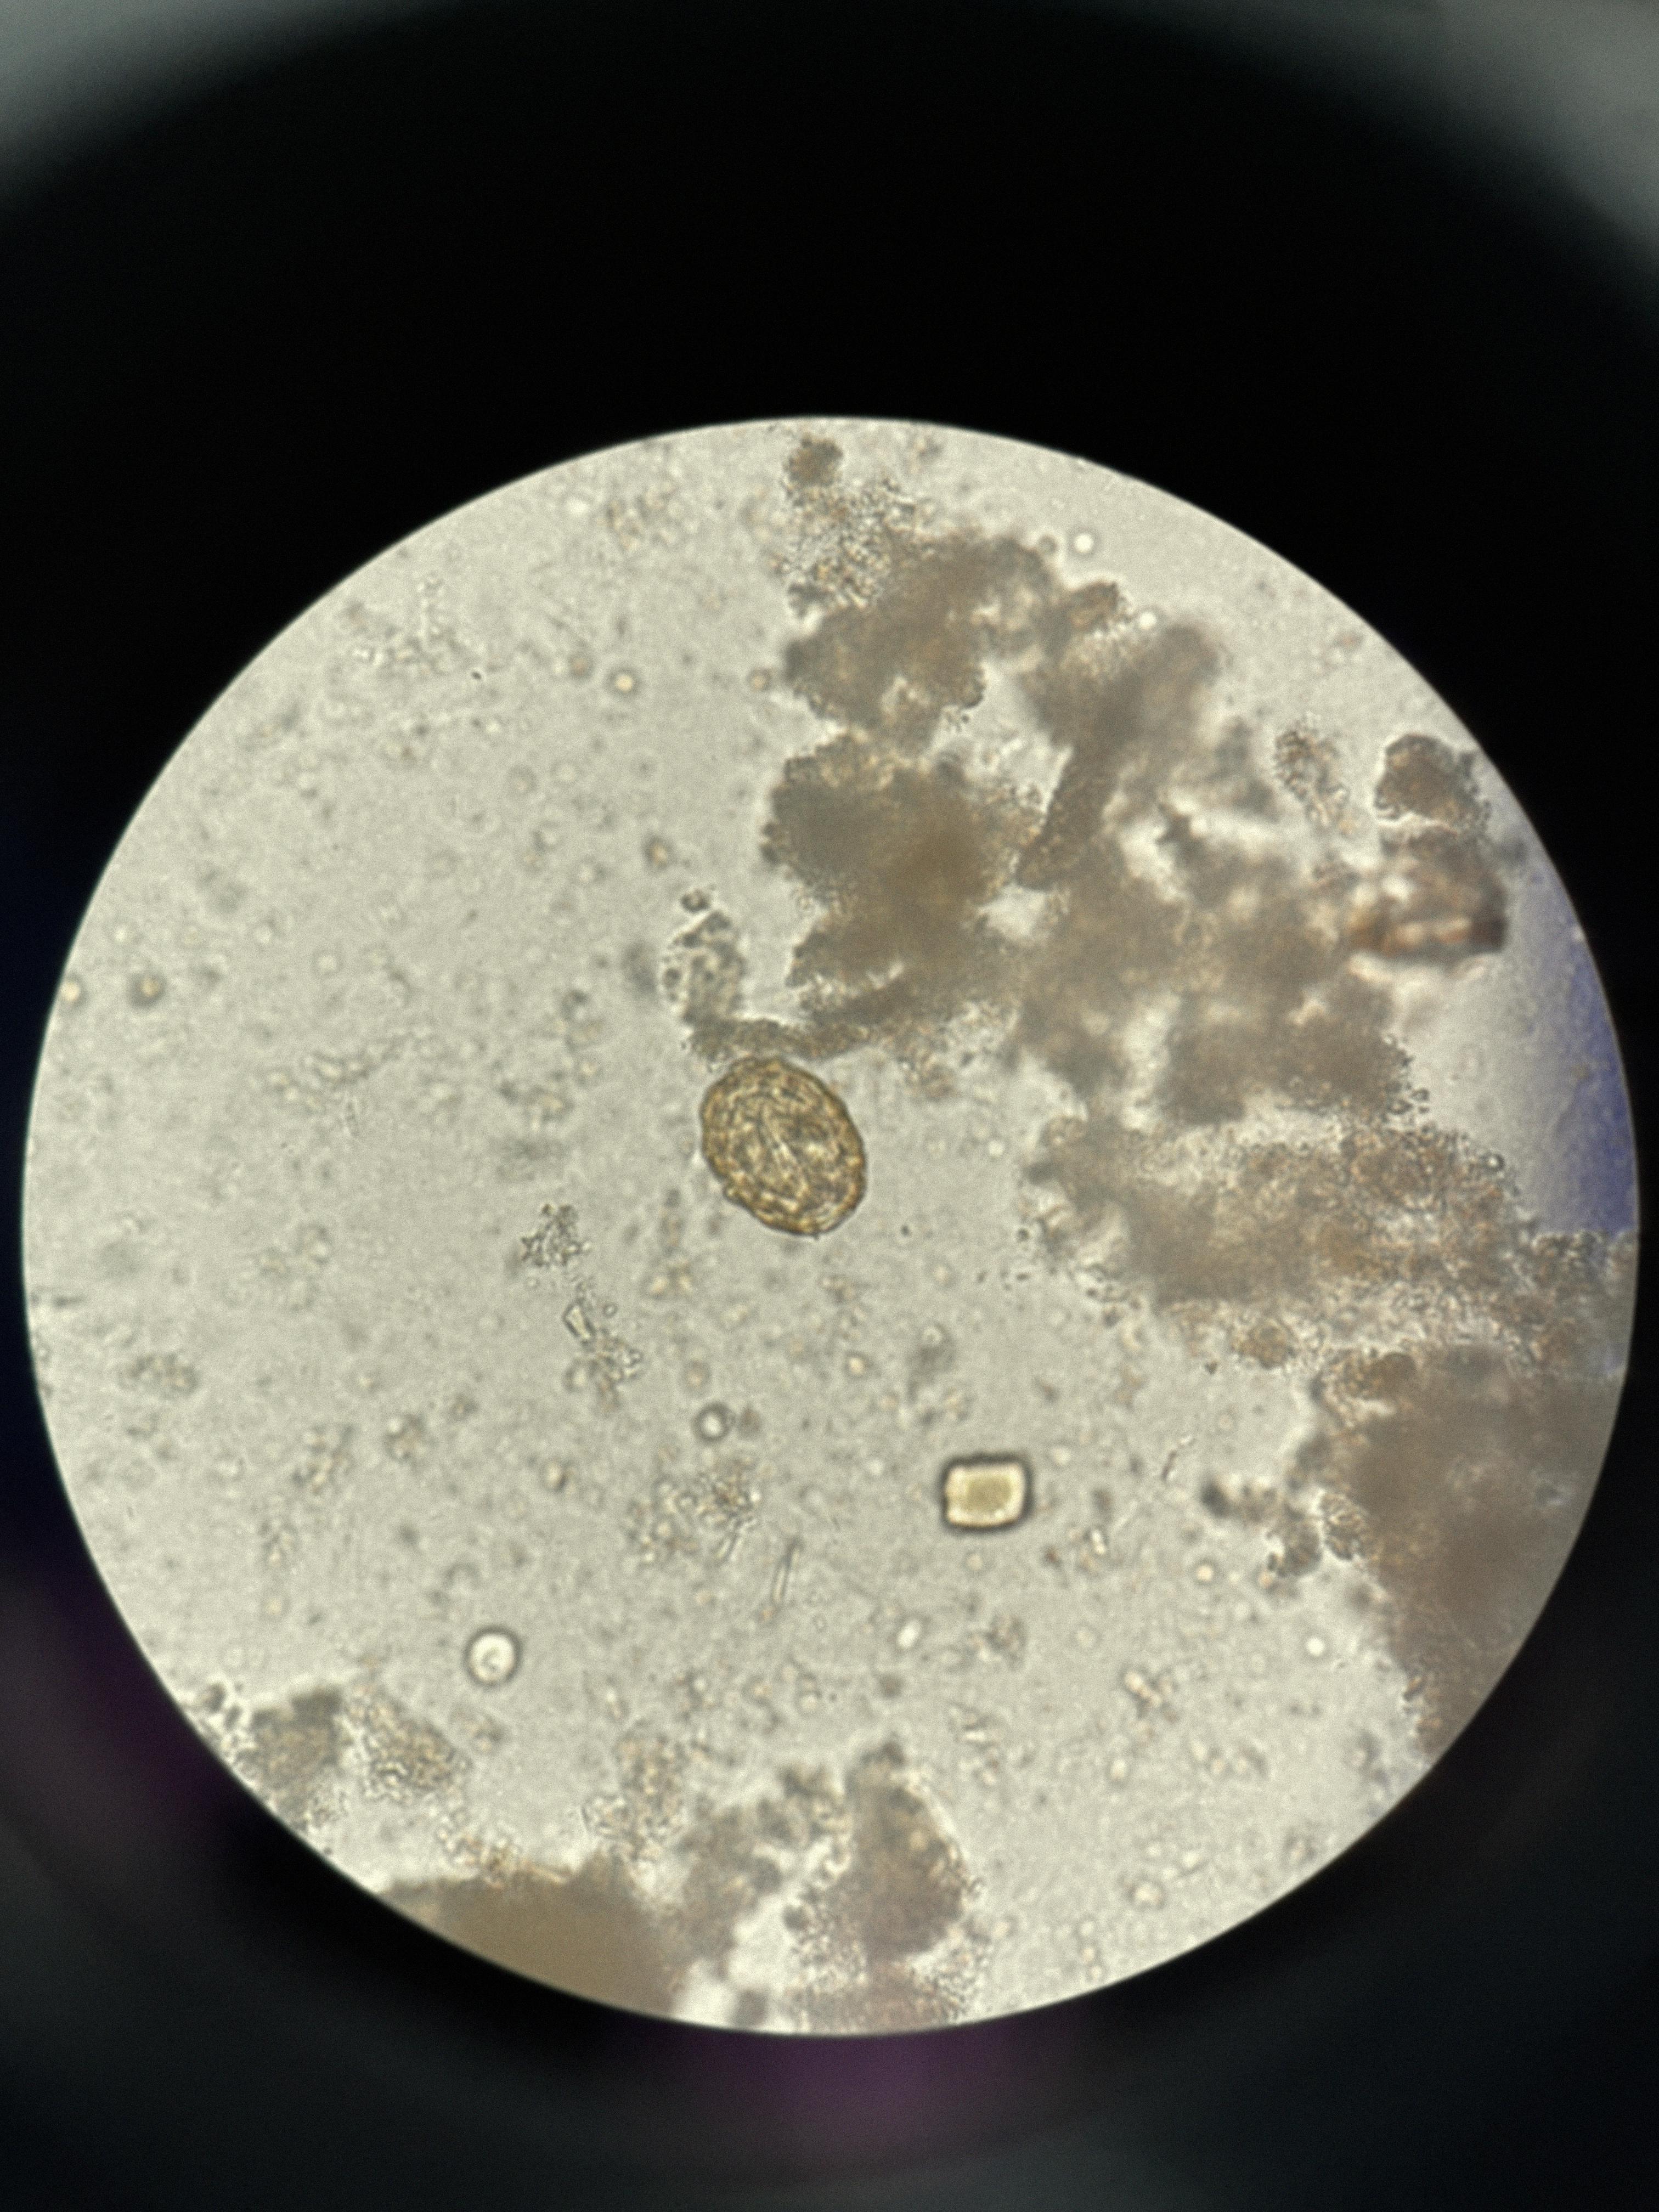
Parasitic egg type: Ascaris lumbricoides